Question: I installed GlassFish Server in C:\glassfish3 directory.
When I type "dir" in c:\glassfish3in directory the files are listed just fine.

But when I type asadmin I get "The system cannot find the path specified."
What might be wrong?
How am I going to start GlassFish server?
-- Edit --
Also, after Installation I get:
Creating domain
---
Executing command :C:\glassfish3\glassfishinsadmin.bat --user admin --passwordfile - create-domain --savelogin --checkports=false --adminport 4848 --instanceport 8080 --domainproperties=jms.port=7676:domain.jmxPort=8686:orb.listener.port=3700:http.ssl.port=8181:orb.ssl.port=3820:orb.mutualauth.port=3920 domain1
C:\glassfish3\glassfishinsadmin.bat --user admin --passwordfile - create-domain --savelogin --checkports=false --adminport 4848 --instanceport 8080 --domainproperties=jms.port=7676:domain.jmxPort=8686:orb.listener.port=3700:http.ssl.port=8181:orb.ssl.port=3820:orb.mutualauth.port=3920 domain1 The system cannot find the path specified.
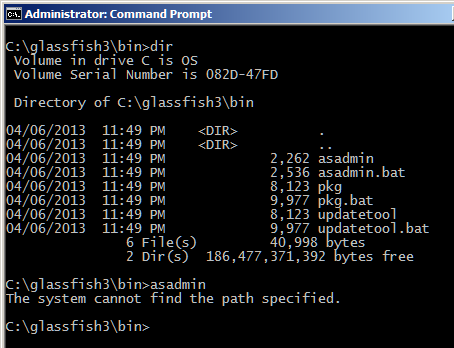
Answer: glassfish requires jdk6 or 7 already installed. type 'java -version' on command line. if it's not working then you need to install it.
alternatively you can tell glassfish to look for a particular jdk, by modifying 'C:\glassfish3\glassfish\configsenv.bat' -- but I wouldn't recommend it.